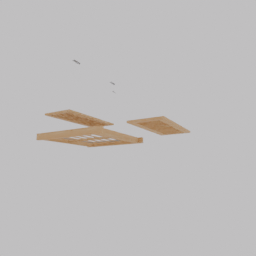
Label: architecture